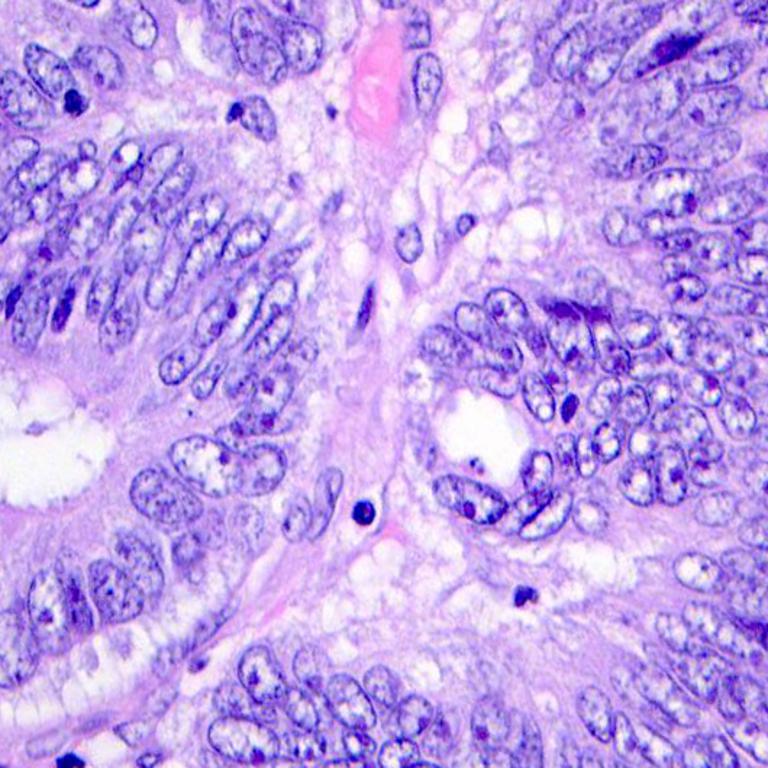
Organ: colon
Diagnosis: adenocarcinomas